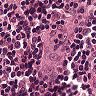
Metastatic tissue present: no